Question: This is related to this question: <URL>
I noticed that a method reference can be assigned to a variable declared as 'Function', and so I assume it should have 'andThen' or 'compose' function, and hence I expect that we can compose them directly. But apparently we need to assign them to a variable declared as 'Function' first (or type-cast before invocation) before we can call 'andThen' or 'compose' on them.
I suspect I might have some misconception about how this should work.
So my questions:
1. Why do we need to type-cast or assign it to a variable first before we can call the andThen method?
2. What exactly is the type of method reference that it needs to be done in this way?
Sample code below.
'''
public class MyMethods{
public static Integer triple(Integer a){return 3*a;}
public static Integer quadruple(Integer a){return 4*a;}
public int operate(int num, Function<Integer, Integer> f){
return f.apply(num);
}
public static void main(String[] args){
MyMethods methods = new MyMethods();
int three = methods.operate(1, MyMethods::triple); // This is fine
// Error below
// int twelve = methods.operate(1, (MyMethods::triple).andThen(MyMethods::quadruple));
// But this one is fine
Function<Integer, Integer> triple = MyMethods::triple;
Function<Integer, Integer> quadruple = MyMethods::quadruple;
int twelve = methods.operate(1, triple.andThen(quadruple));
// This one is also fine
int twelve2 = methods.operate(1, ((Function<Integer, Integer>)MyMethods::triple).andThen(MyMethods::quadruple));
}
}
'''
---
### More description on the error
In Eclipse it's highlighted with the error message:
> The target type of this expression must be a functional interface

and in Java 8 compiler the error is:
(actually, why is the error in Eclipse different from the one from Java 8 compiler?)
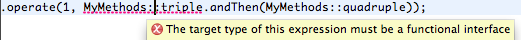
Answer: As Brian Goetz (project lead for Java lambdas) says, <URL> to type 'Function' before its methods become available.
The reason Eclipse shows different error messages from the JDK compiler (javac) is that Eclipse uses its own Java compiler, called ecj, which is a totally different program from javac. This is, BTW, why Eclipse can run on the JRE, without needing a full JDK install.